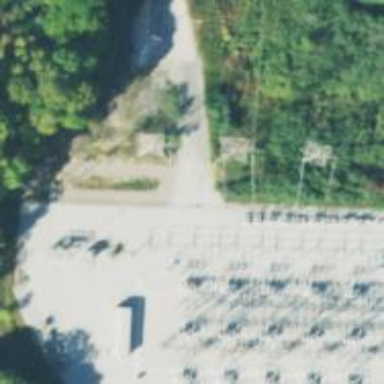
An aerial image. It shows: Lattice structure tower used for power transmission.